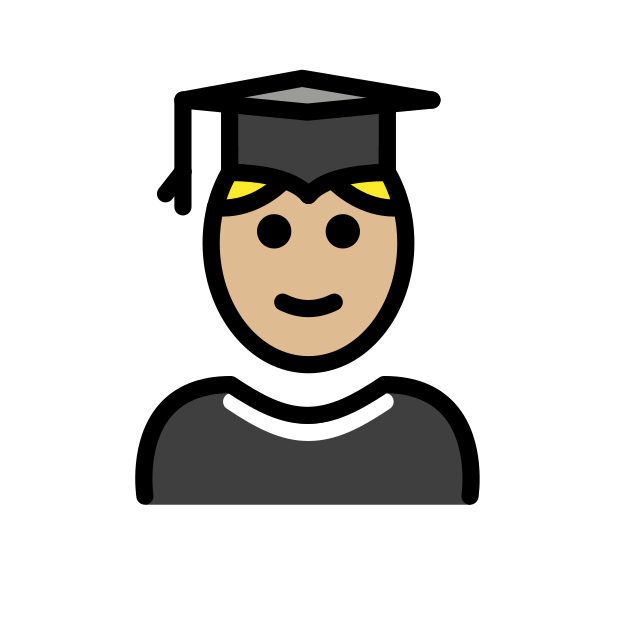
man student: medium-light skin tone